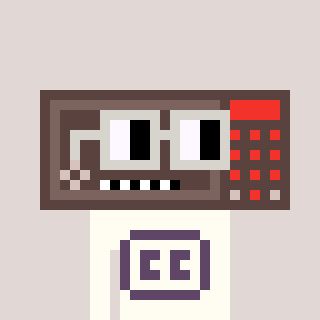
a pixel art character with square light gray glasses, a wallsafe-shaped head and a grayscale-colored body on a warm background